Question: I faced the problem of deceleration of JavaScript code, see in the screenshot.

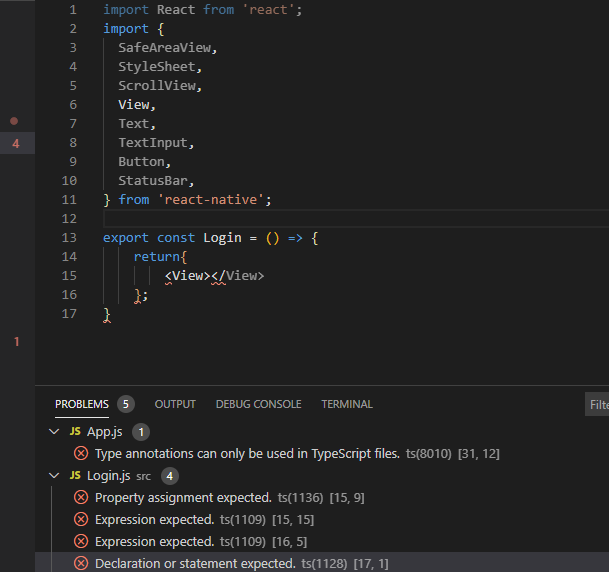
Answer: As far as I see the mistake you made is in return statement you enclose it with curly bracket instead of a parentheses.
Change you code to look like this
'''
export const Login = () => {
return (
<View></View>
)
}
'''